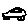
Label: car